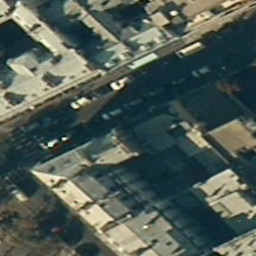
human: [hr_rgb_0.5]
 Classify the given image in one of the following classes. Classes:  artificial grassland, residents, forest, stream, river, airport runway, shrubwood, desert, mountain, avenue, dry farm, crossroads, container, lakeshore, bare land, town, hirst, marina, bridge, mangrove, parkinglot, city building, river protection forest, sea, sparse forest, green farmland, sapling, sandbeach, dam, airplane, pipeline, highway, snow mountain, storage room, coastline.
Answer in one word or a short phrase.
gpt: city building